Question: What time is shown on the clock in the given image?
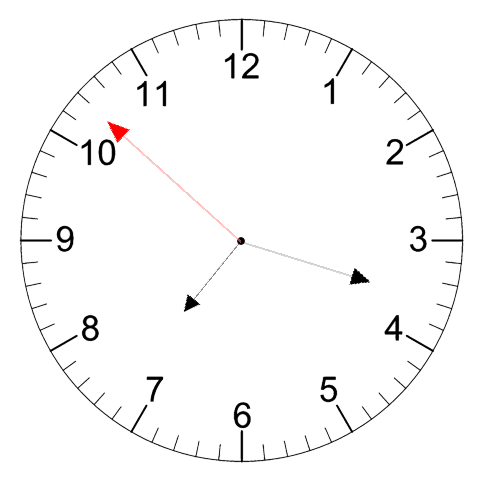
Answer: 07:17:52